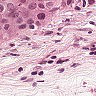
Metastatic tissue present: yes